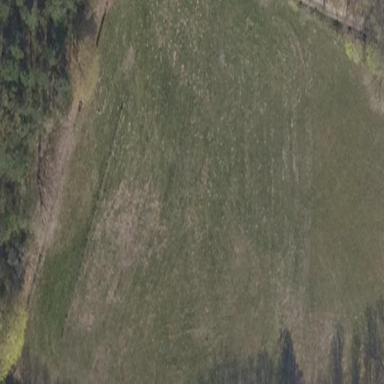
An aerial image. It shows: Beautiful meadow.